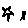
Label: star